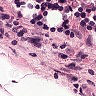
Metastatic tissue present: no